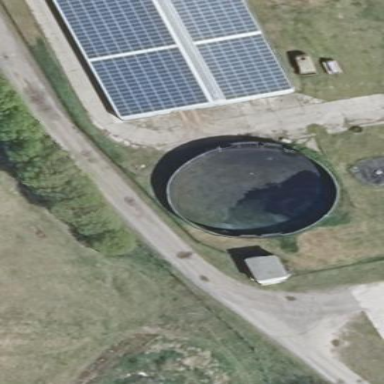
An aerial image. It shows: Farm auxiliary building with storage tank.